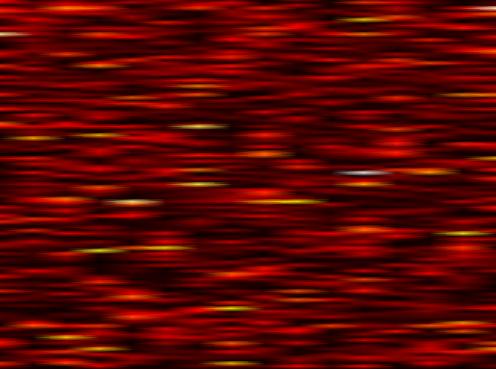
Label: FOFDM